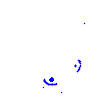
Particle: electron